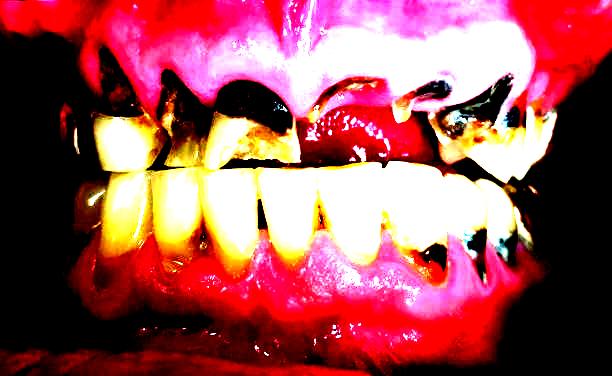
Condition: Gingivitis